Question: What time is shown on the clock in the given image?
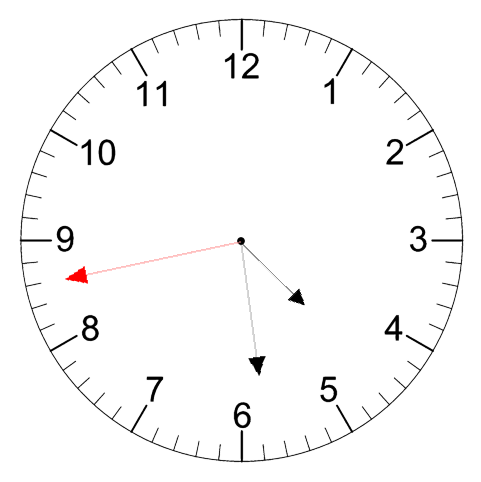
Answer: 04:28:43